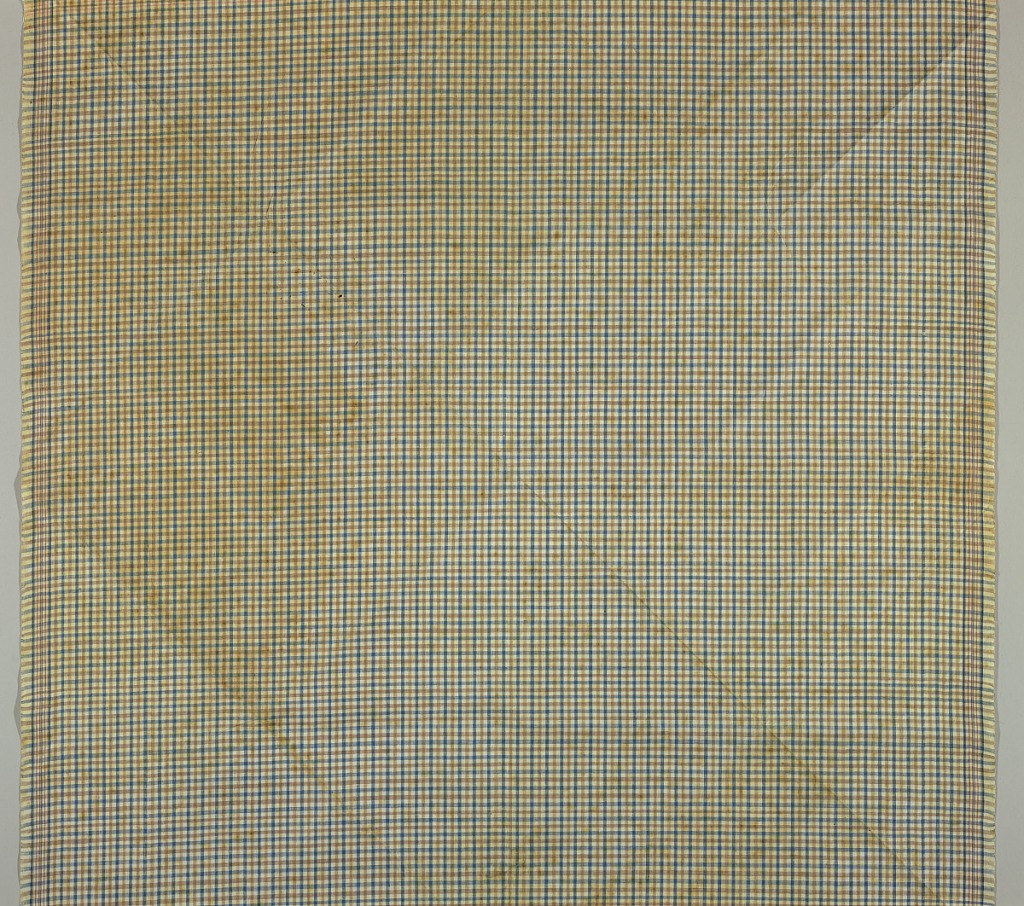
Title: Textile
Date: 1850–1900
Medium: cotton Technique: plain weave
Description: Gingham in blue, brown and white with lines of pink in the border. Hemmed, laundered and stiffly starched.